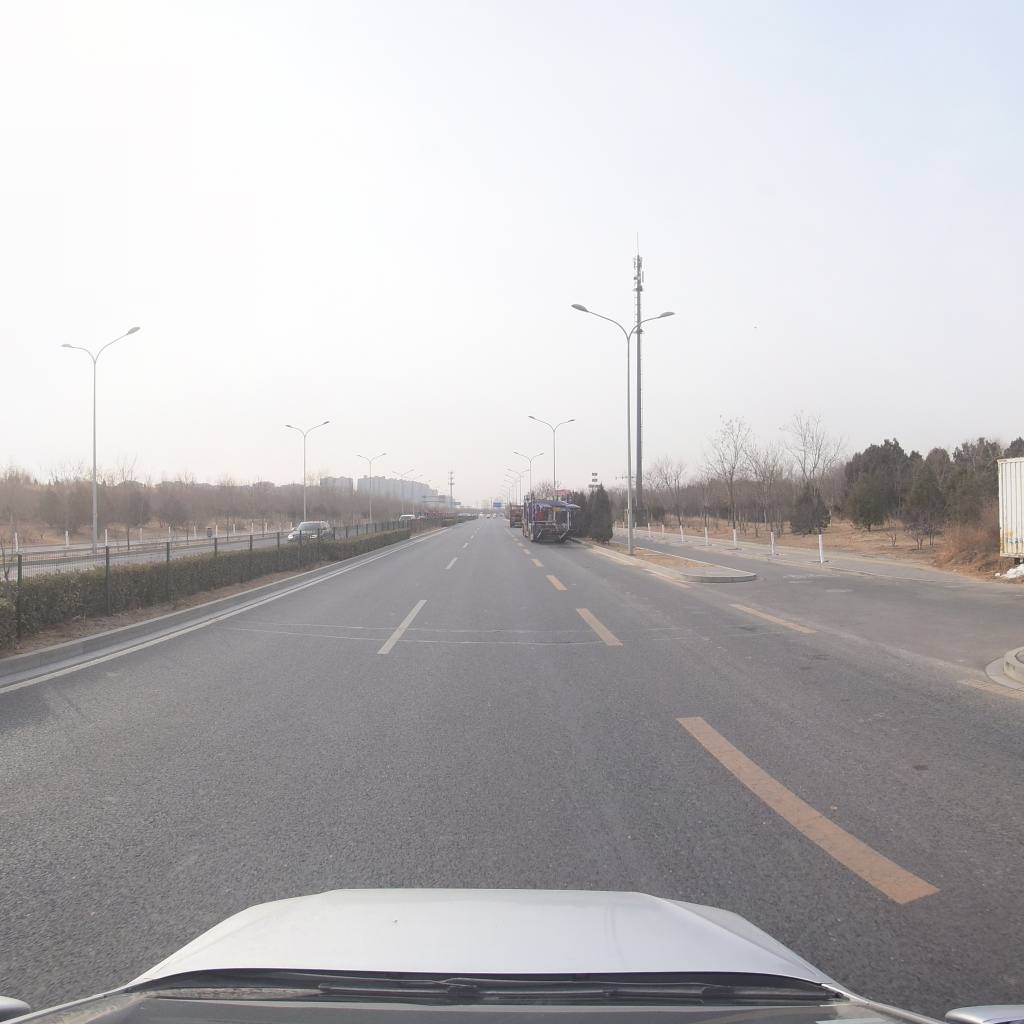
Region: Fengtai
Road damage annotations: transverse patch, transverse patch